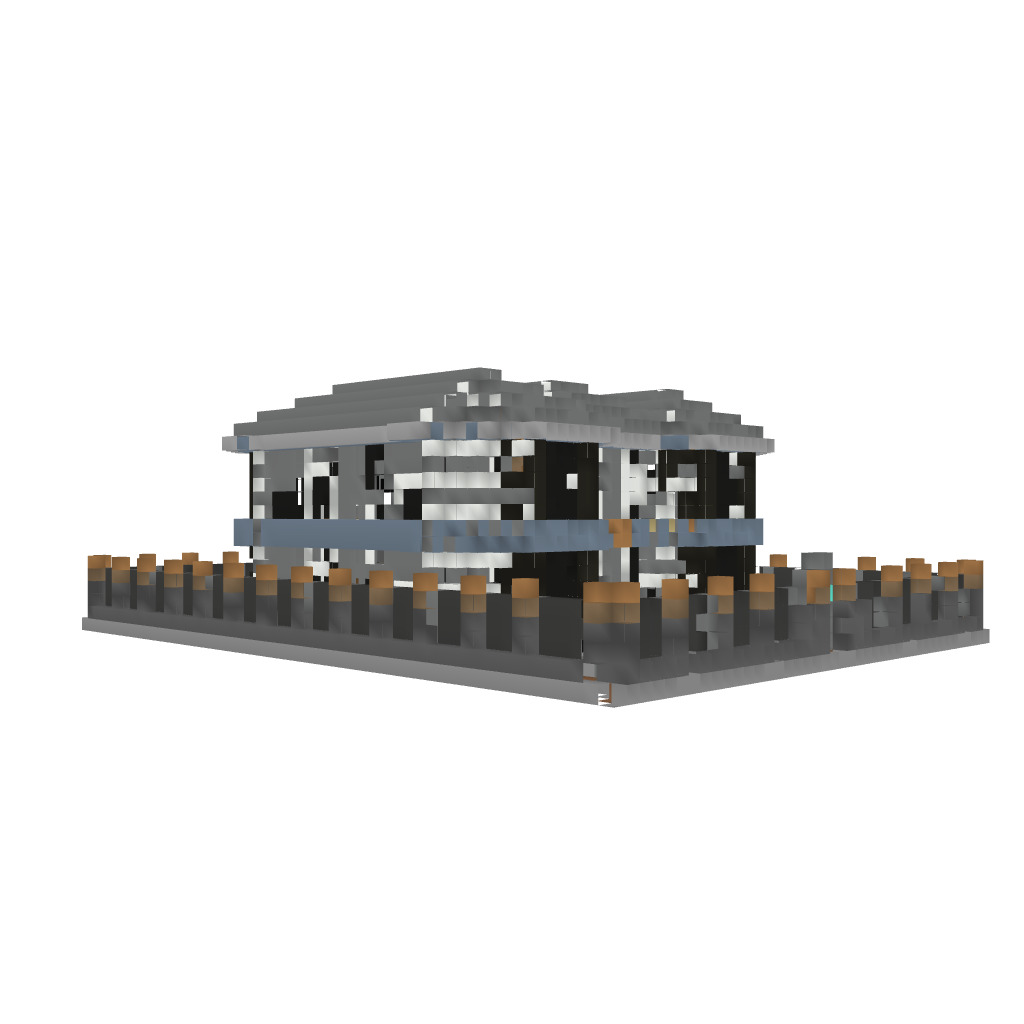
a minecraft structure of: Fancy 2 Floor House